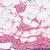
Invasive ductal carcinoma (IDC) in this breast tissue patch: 0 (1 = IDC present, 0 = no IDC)